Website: ulta-beauty
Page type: store-pickup
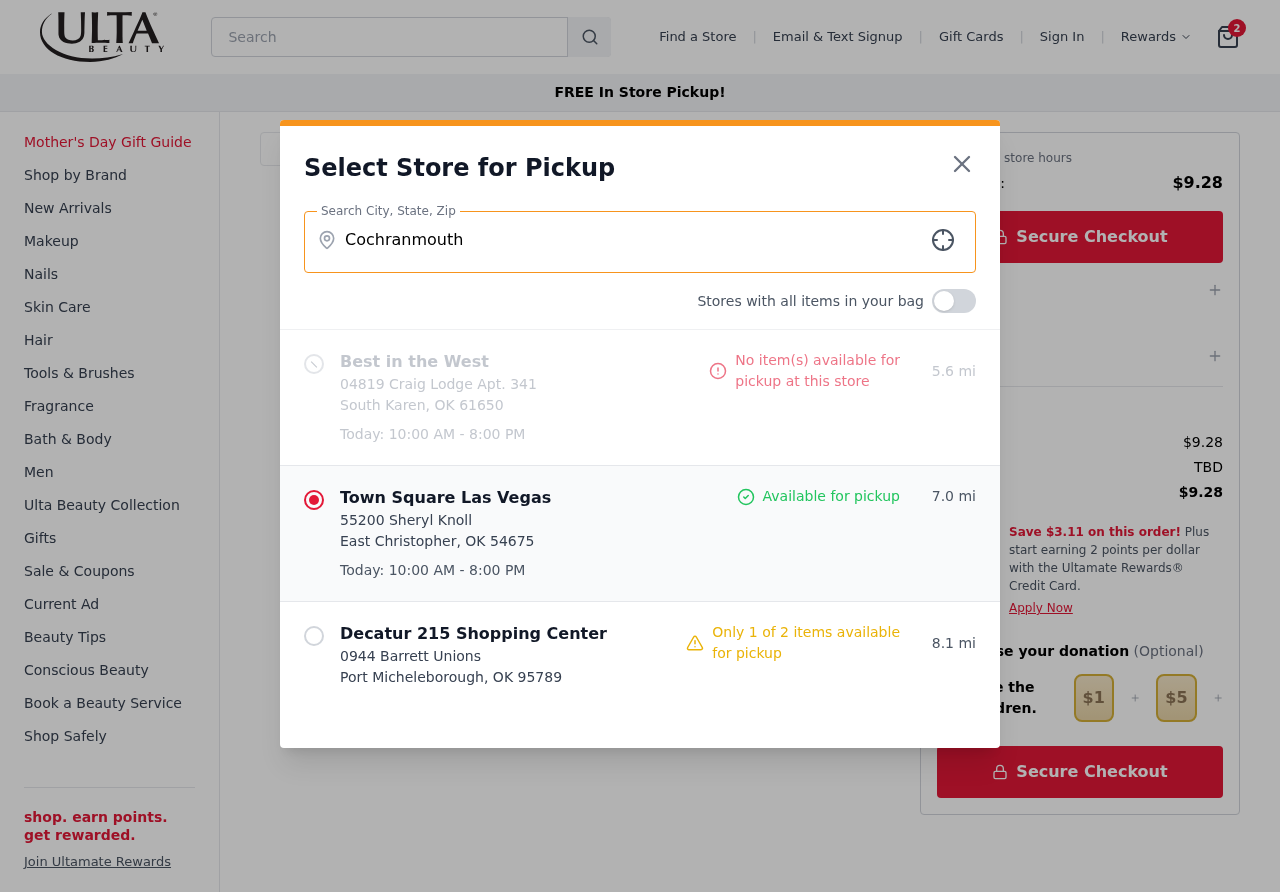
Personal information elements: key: PII_CITY
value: Cochranmouth
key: PII_LOCATION1_CITY_STATE_ZIP
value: South Karen, OK 61650
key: PII_LOCATION1_NAME
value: Best in the West
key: PII_LOCATION1_STREET
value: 04819 Craig Lodge Apt. 341
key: PII_LOCATION2_CITY_STATE_ZIP
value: East Christopher, OK 54675
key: PII_LOCATION2_NAME
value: Town Square Las Vegas
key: PII_LOCATION2_STREET
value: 55200 Sheryl Knoll
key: PII_LOCATION3_CITY_STATE_ZIP
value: Port Micheleborough, OK 95789
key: PII_LOCATION3_NAME
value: Decatur 215 Shopping Center
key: PII_LOCATION3_STREET
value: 0944 Barrett Unions
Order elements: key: ORDER_NUM_ITEMS
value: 2
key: ORDER_TOTAL
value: $9.28
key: ORDER_SUBTOTAL
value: $9.28
Search elements: key: HEADER_SEARCH
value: Search
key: SEARCH_STORE_LOCATION
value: Cochranmouth